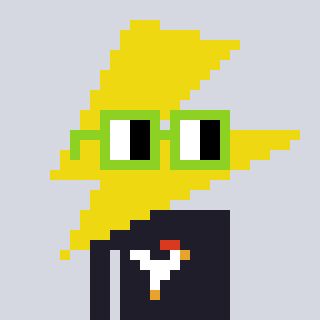
a pixel art character with square light green glasses, a lightning bolt-shaped head and a grayscale-colored body on a cool background